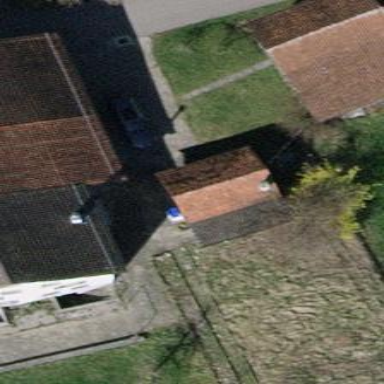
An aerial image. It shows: Shed building.